Interaction volume radius: 5 \u00c5
Interaction volume height: 20 \u00c5
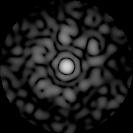
Disorder parameter: 0.8125